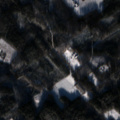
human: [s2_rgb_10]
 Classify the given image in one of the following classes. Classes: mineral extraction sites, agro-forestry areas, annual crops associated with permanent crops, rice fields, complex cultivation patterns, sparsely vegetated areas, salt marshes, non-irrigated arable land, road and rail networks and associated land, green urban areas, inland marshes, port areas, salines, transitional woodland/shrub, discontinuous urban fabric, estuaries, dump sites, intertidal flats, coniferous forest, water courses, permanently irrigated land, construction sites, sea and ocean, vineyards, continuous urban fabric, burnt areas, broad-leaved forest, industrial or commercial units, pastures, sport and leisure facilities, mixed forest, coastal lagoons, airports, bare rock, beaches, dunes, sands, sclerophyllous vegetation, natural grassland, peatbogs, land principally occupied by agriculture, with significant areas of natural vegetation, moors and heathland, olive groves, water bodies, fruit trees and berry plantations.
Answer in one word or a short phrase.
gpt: broad-leaved forest, coniferous forest, mixed forest